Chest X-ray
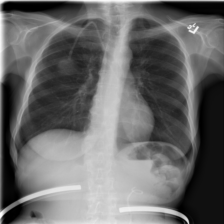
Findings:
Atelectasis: negative
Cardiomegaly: negative
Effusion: negative
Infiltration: negative
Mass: negative
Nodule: negative
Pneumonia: negative
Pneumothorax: negative
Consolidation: negative
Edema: negative
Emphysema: negative
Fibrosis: negative
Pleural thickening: negative
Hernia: negative